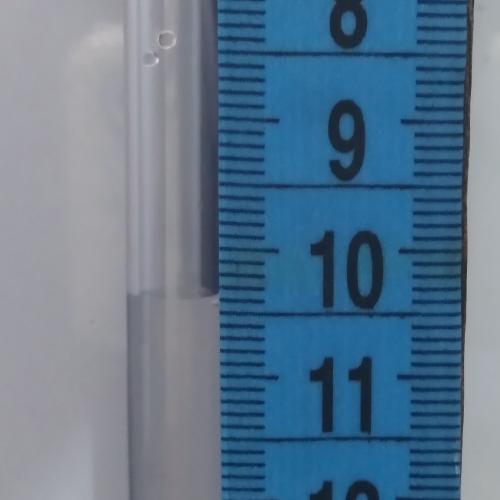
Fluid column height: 10.4 cm